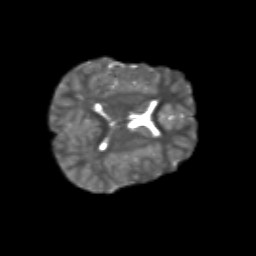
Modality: T2w
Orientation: axial
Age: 9
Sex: male
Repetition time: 9.4 s
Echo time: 0.089 s